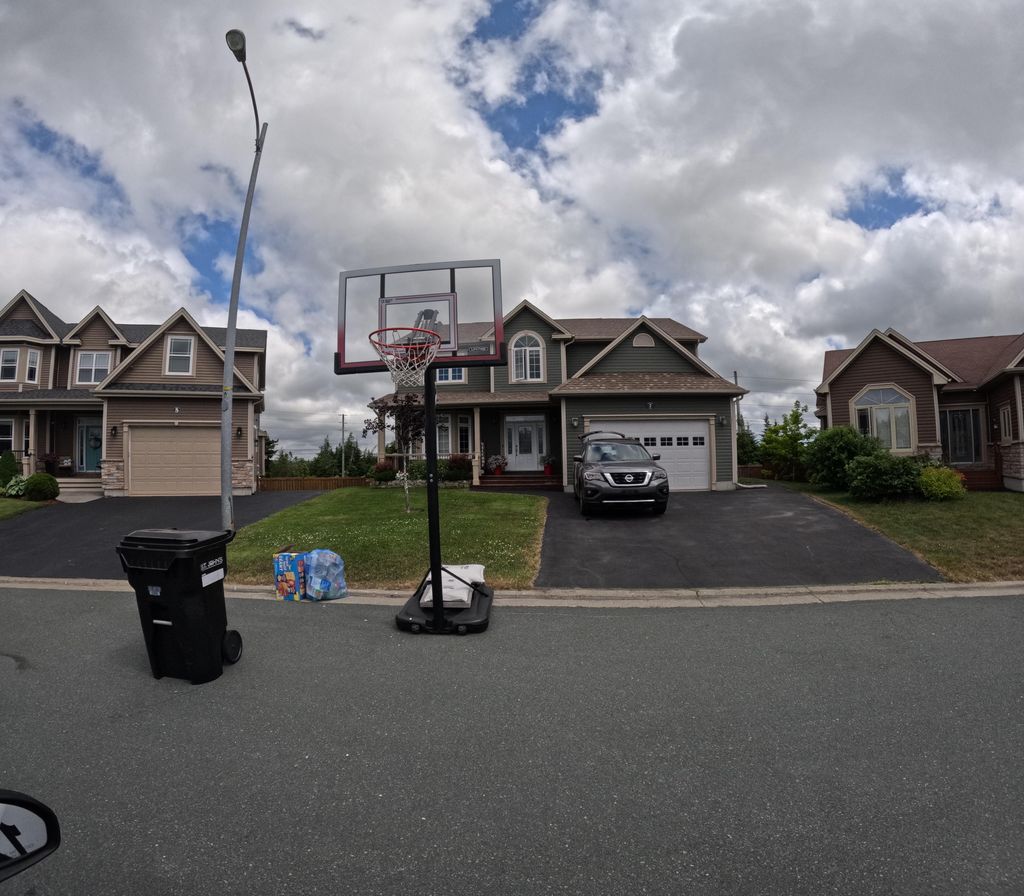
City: st_johns